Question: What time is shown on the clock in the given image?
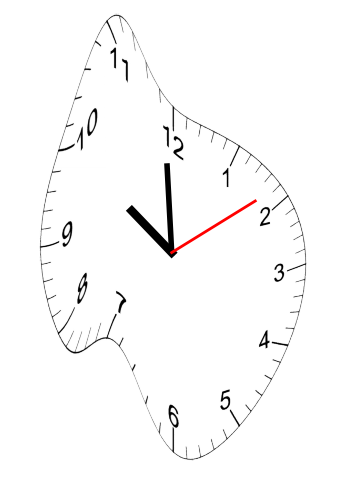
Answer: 09:59:09